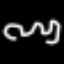
Label: squiggle